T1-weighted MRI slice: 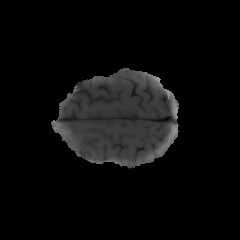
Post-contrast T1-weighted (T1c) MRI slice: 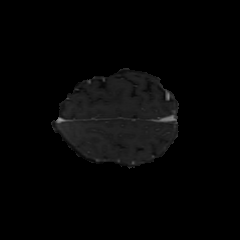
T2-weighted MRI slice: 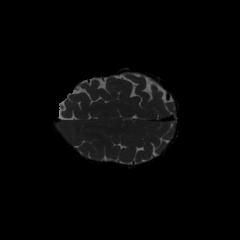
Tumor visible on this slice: no